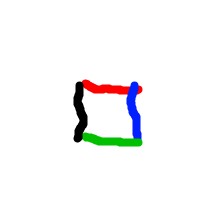
Shape: square